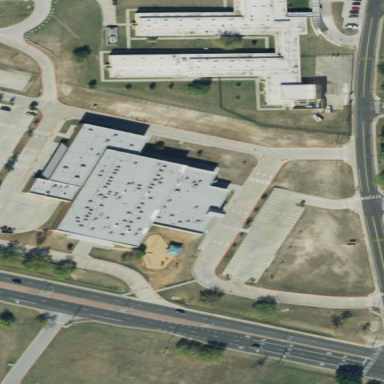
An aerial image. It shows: School building.